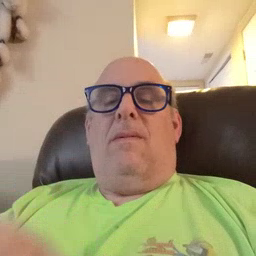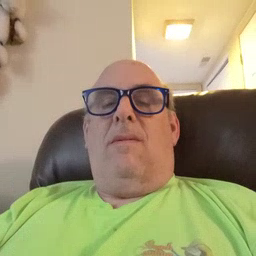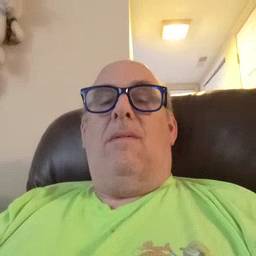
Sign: same